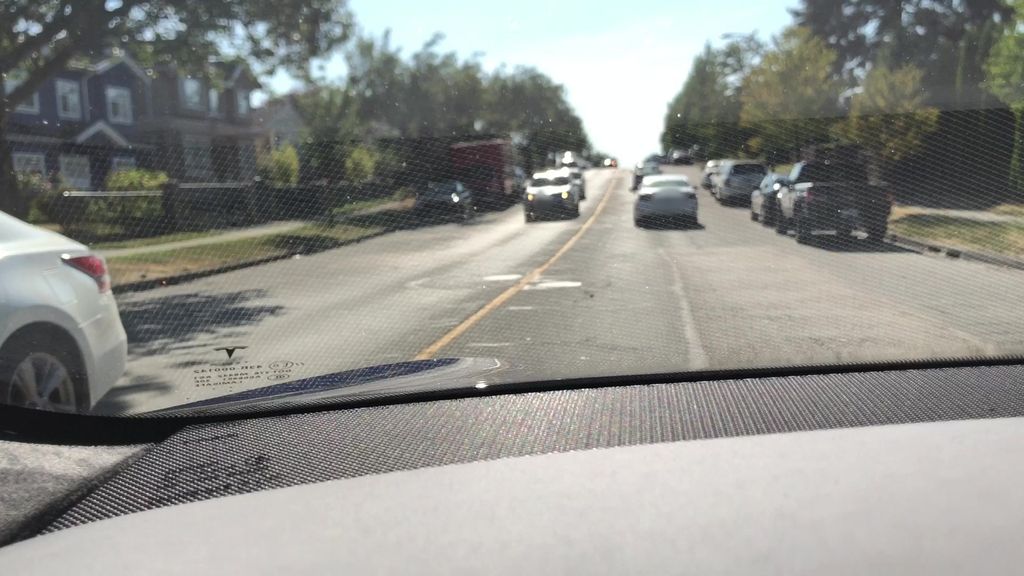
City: vancouver